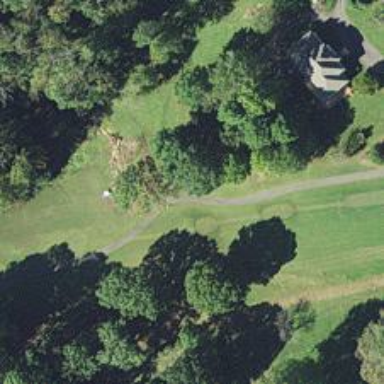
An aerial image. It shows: Pathway for golfing.